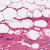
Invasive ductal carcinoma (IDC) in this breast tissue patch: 0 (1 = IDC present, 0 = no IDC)